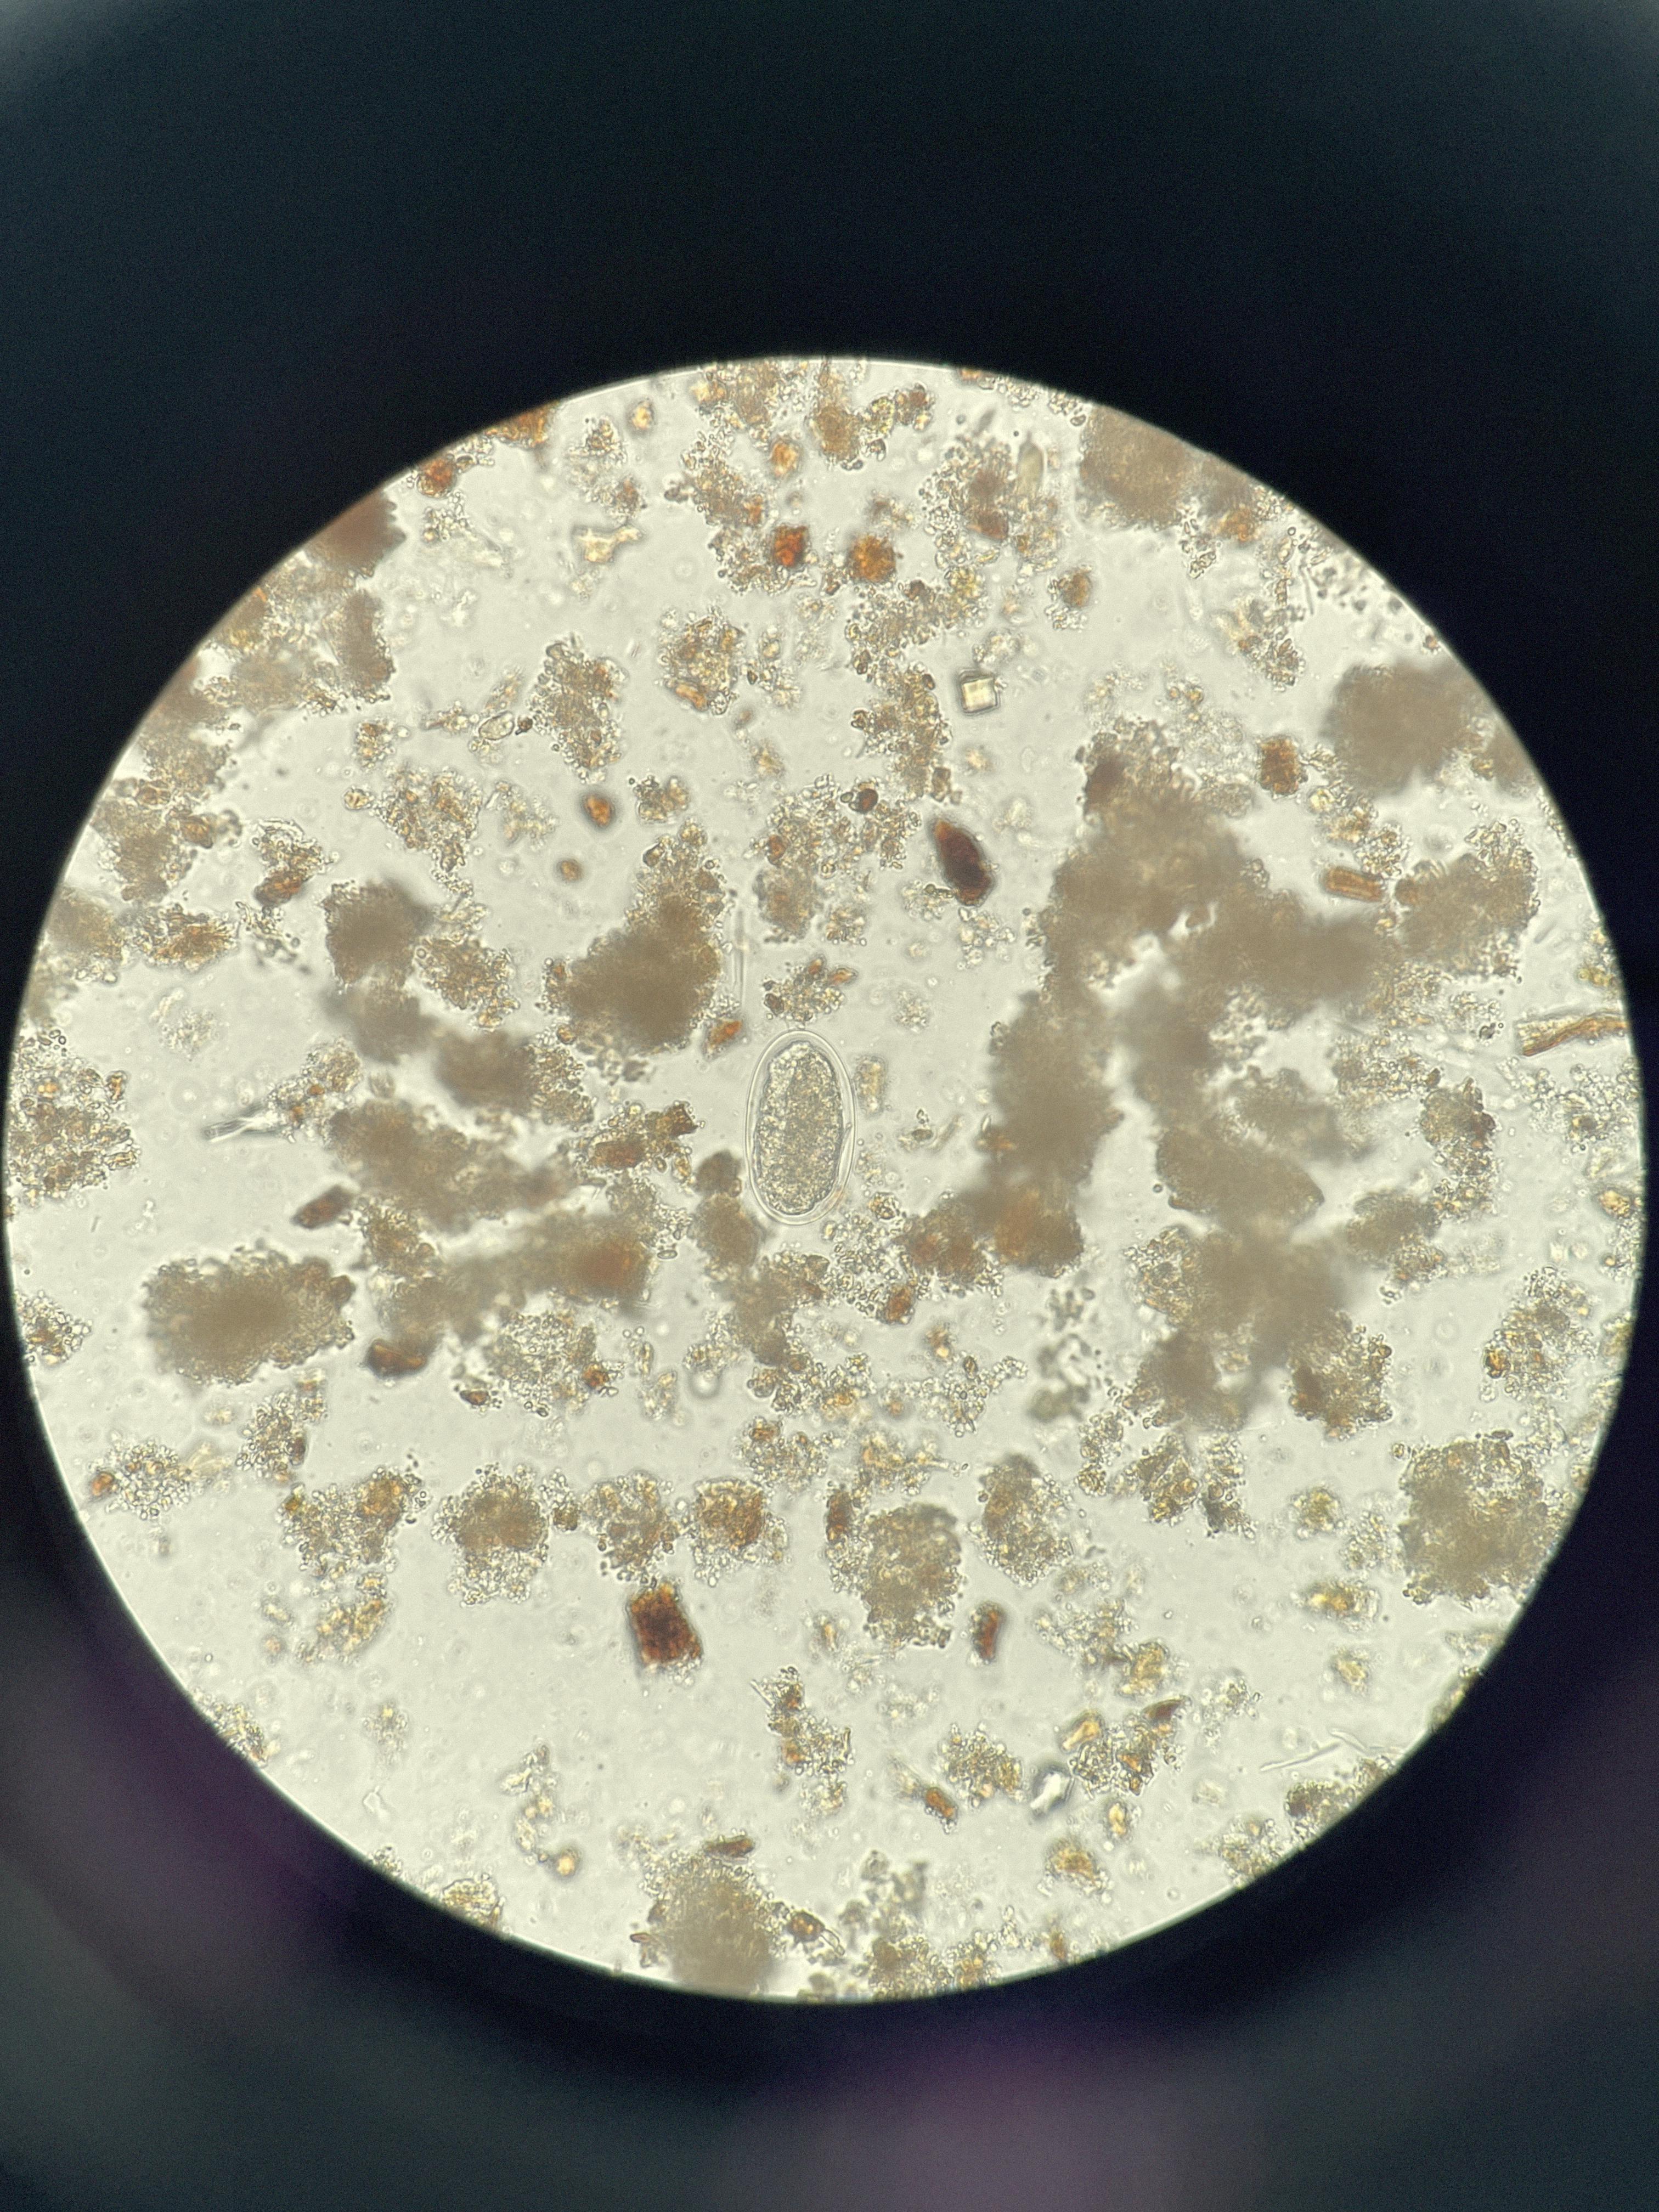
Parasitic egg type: Hookworm egg